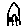
Label: house